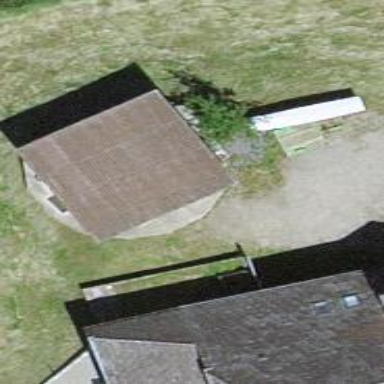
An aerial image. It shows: Barn.